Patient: sex M, age 71
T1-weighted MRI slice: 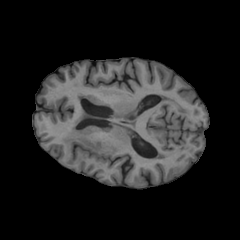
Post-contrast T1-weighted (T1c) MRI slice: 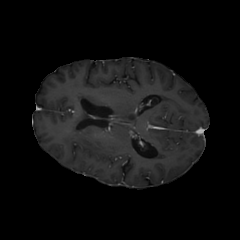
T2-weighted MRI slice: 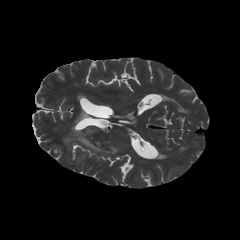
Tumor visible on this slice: yes
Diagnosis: Glioblastoma, IDH-wildtype
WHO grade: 4